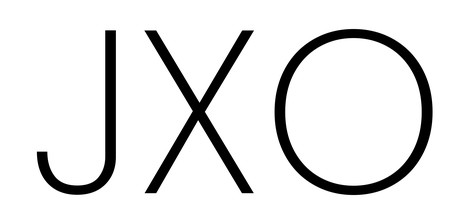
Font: Poppins-ExtraLight